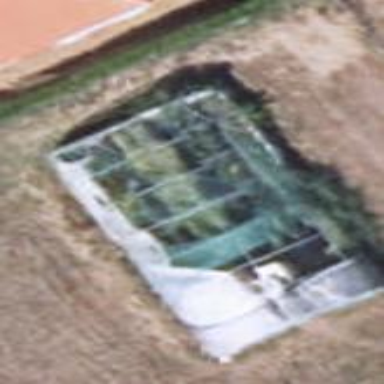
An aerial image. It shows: Greenhouse.